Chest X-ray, AP view. Patient: 56 years old, sex M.
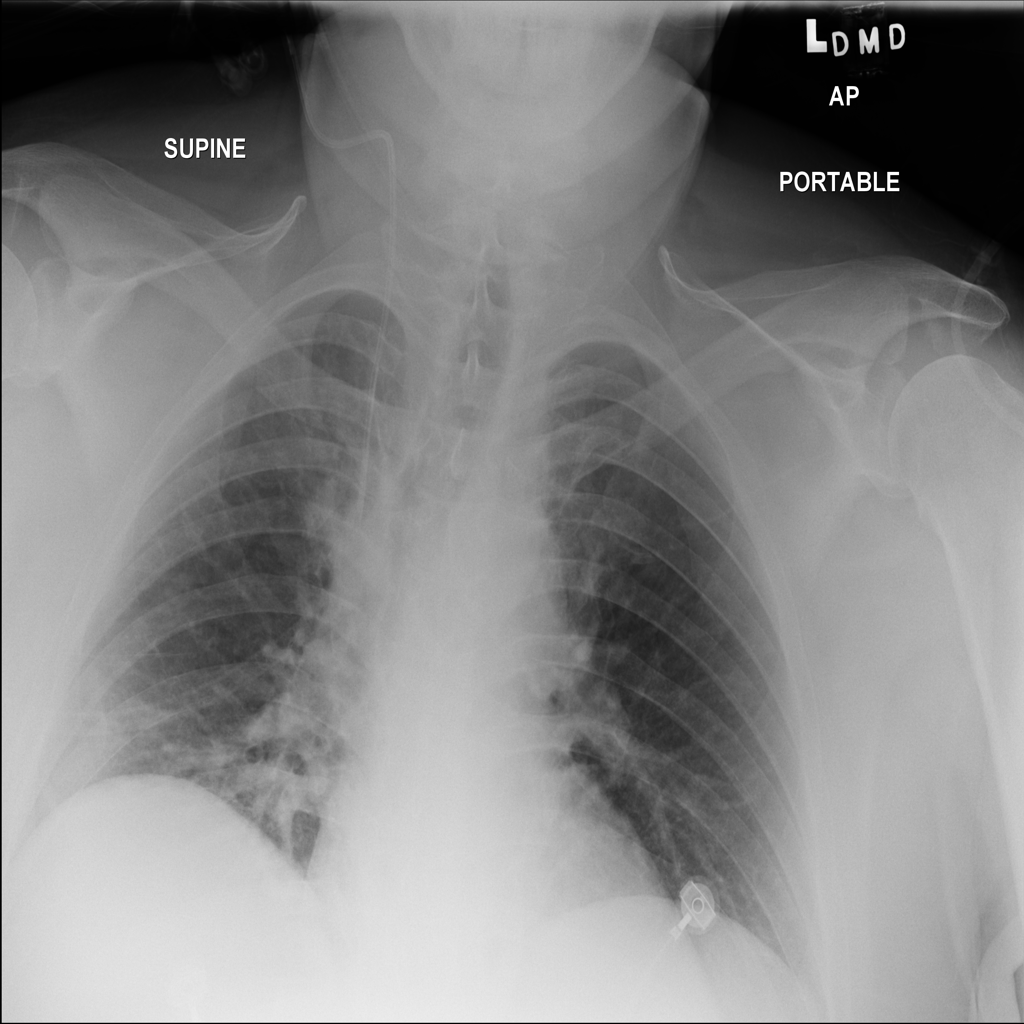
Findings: Atelectasis